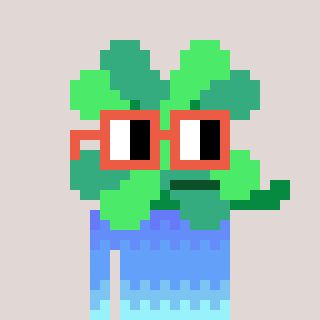
a pixel art character with square orange glasses, a clover-shaped head and a gold-colored body on a warm background